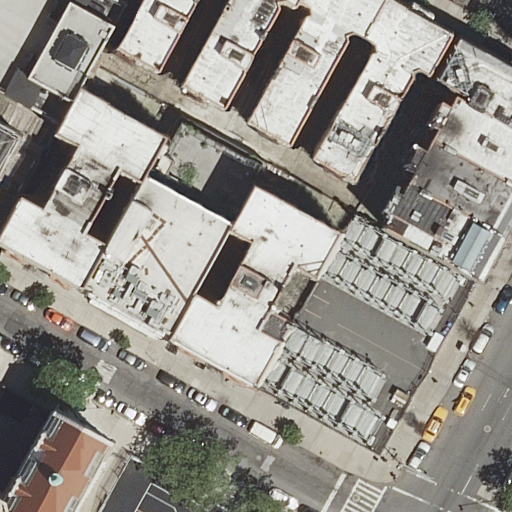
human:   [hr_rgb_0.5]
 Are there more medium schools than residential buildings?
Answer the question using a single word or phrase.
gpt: no

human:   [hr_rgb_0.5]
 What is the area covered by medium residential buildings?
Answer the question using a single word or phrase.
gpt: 2604m2

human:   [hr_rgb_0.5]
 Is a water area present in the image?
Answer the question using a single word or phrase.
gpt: no

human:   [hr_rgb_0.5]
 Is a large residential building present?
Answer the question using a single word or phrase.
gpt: yes

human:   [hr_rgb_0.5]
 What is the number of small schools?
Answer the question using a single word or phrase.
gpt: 0

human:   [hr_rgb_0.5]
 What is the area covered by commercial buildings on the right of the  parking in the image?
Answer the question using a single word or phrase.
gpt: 0m2

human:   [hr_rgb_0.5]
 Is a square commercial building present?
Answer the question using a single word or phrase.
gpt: no

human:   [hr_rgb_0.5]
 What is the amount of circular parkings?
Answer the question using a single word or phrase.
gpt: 0

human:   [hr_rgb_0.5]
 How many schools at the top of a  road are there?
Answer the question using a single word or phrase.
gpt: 0

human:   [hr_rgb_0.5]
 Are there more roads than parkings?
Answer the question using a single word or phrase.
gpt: yes

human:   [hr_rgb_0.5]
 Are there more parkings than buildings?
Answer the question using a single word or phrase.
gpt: no

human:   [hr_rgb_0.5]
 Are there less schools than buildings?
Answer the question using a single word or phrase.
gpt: yes

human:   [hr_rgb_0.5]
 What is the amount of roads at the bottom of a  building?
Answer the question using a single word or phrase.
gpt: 5

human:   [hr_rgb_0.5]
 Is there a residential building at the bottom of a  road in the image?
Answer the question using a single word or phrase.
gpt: no

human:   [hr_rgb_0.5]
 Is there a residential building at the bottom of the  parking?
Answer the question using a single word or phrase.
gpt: no

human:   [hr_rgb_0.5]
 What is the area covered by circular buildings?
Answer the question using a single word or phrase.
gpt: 0m2

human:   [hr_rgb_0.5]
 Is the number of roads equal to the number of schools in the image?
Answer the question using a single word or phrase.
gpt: no

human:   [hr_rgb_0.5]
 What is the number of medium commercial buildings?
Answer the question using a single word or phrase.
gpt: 0

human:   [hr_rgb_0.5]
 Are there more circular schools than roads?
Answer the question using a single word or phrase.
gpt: no

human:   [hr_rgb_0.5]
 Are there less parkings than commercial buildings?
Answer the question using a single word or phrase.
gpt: no

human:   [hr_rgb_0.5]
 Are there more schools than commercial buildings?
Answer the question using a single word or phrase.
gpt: yes

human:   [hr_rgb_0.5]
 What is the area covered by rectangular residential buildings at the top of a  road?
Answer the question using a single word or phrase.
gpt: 277m2

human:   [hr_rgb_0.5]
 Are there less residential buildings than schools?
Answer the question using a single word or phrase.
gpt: no

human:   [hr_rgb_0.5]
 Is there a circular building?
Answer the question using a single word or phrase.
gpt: no

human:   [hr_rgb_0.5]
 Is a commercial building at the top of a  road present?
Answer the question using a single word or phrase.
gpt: no

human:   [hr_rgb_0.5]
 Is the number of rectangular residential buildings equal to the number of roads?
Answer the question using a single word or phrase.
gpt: no

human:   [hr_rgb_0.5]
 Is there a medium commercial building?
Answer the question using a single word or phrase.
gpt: no

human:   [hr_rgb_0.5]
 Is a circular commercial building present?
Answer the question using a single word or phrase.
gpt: no

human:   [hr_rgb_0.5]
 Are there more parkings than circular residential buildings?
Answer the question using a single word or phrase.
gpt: yes

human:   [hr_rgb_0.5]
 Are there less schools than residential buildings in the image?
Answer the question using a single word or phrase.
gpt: yes

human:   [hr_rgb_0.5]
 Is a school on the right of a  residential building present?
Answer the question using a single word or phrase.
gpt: no

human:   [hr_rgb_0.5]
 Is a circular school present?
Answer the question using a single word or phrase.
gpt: no

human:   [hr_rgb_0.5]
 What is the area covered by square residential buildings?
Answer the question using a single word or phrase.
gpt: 0m2

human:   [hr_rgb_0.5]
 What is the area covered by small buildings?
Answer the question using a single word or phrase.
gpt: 0m2

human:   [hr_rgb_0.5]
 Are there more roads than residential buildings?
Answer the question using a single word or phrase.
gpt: no

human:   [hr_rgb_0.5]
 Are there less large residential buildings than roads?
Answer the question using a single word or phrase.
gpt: yes